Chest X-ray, PA view. Patient: 34 years old, sex M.
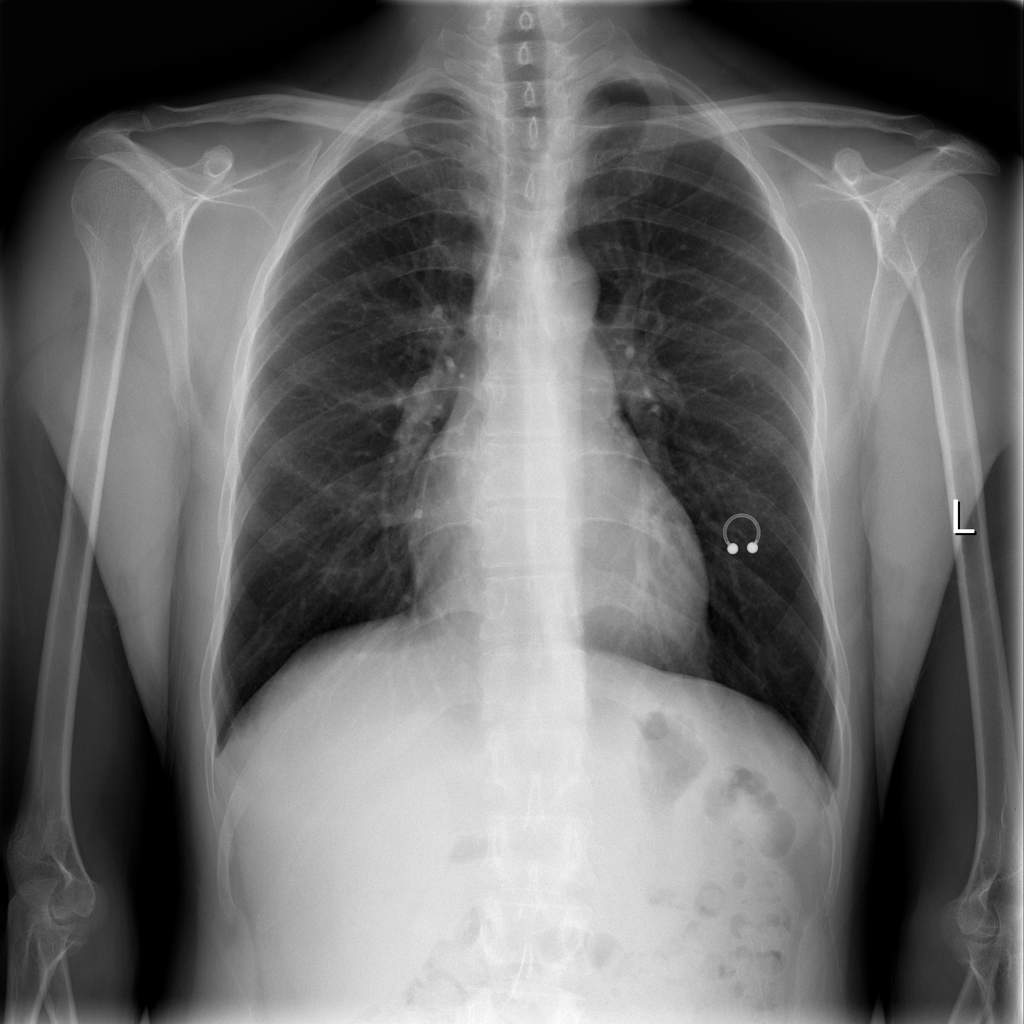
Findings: Infiltration